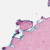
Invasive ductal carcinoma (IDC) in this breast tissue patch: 0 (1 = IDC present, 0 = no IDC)